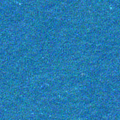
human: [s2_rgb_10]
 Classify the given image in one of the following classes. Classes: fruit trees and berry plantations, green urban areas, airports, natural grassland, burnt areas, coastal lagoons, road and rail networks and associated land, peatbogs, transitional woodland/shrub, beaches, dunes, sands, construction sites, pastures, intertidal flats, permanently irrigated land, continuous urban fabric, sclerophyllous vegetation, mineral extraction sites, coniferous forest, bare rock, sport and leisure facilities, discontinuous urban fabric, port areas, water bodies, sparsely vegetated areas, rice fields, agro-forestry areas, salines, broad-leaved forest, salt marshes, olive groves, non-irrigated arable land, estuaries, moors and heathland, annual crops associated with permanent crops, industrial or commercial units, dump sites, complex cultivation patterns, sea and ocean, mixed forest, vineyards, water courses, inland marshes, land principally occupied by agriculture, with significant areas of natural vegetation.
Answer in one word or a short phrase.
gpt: sea and ocean